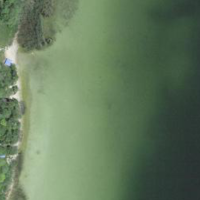
EUNIS habitat code: 14
Species observed at this site:
Tachybaptus ruficollis
Corvus corone
Podiceps cristatus
Cyanistes caeruleus
Fulica atra
Anas platyrhynchos
Aythya ferina
Aythya fuligula
Fringilla coelebs
Phalacrocorax carbo
Poecile palustris
Cygnus olor
Erithacus rubecula
Milvus migrans
Turdus pilaris
Pica pica
Accipiter nisus